Question: I have looked here: <URL>
<URL>
I am using vector map where is roads. Then i draw links where road is. In image where starting point is, that is capital city (Riga) of Latvia. To left side is city Ventspils, witch is about 200 kilometers from Riga. to top is Latvia/Estonia border and also about 200 km. To bottom is about 100 km.
What i want is calculate where i need to place electricity charging station for cars. With average car can drive 50 kilometers with full battery. So. I know that to Ventspils is about 200 km. We need 4 charging stations on that road.
Idea No 1 is just after every 50 kilometrs to all directions from starting point place charging station. (tree symbols on picture). At this moment charging stations (trees) i am placing at random location:
'''
to setup-stacijas
set-default-shape boats "tree"
create-boats num-boats [
set speed 0 ; min-speed + random-float (max-speed - min-speed)
let l one-of links
set size 18
set-next-stacija-link l [end1] of l
]
end
to set-next-stacija-link [l n] ;; boat proc
set cur-link l
move-to n
ifelse n = [end1] of l [set to-node [end2] of l] [set to-node [end1] of l]
face to-node
end
'''
Questions:
How i can calculate distance xx kilometers to all directions?

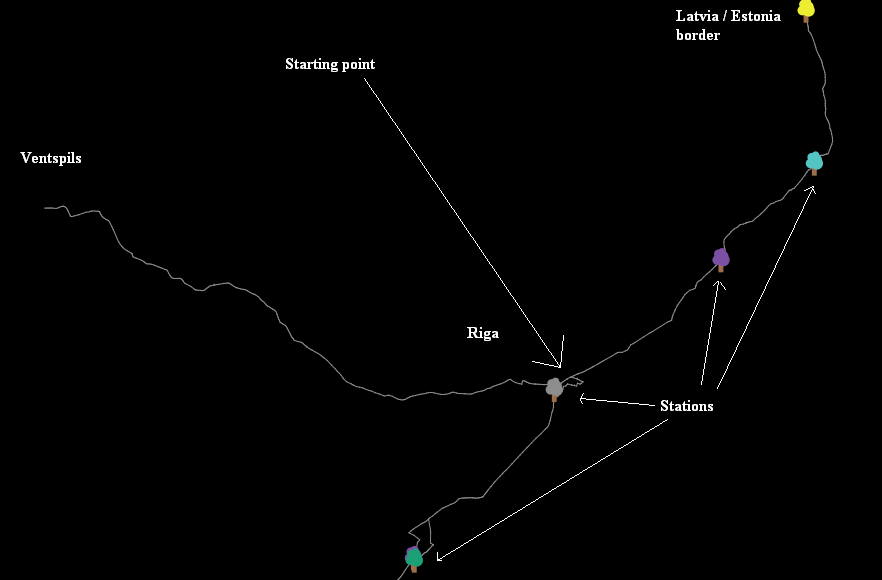
Answer: An AGENT (a patch or a turtle) can use the DISTANCE primitive along with the MOD operator to find other AGENTS that are multiples of 50 "miles" away.
I assume that 1 patch = 1 mile in our simulation.
I assume that the "links" are connected to turtles of breed "node".
I assume that START is a variable that contains a "node".
'''
;; get all nodes that are multiples of 50 miles from start
let stations no-turtles
ask start [ set stations nodes with [ (floor distance myself) MOD 50 = 0 ]
'''
This isn't perfect for many reasons.
- - -
Some other iterative methods suggest themselves:
1. Setting "travelers" on the roads to "drop" charging stations every 50 (or so) miles. At intersections, traveler splits into new travelers to travel each branch when traveler meets a traveler, if the total distance from each traveler to its last "station" is more than 50 miles, a station is created. In any case, both travelers die. when a traveler finds an existing station, it dies. In this way, stations will be placed all along all roads.
2. Fill the patches with stations, in a hex-grid, 25 or something miles in radius. Let them migrate. Make the stations not on roads move toward the nearest road. One all stations have found a road, make stations move away from stations < 50 miles away, moving along roads (break tie by moving away from center of map). stations that hit the edge will "fall off" (die) so, stations will space themselves out, and extra staions will fall off the edges of map. This might actually work.
3. Overfil with stations, then destroy until there is only just enough Create a station on every mile of road. pick one station ## ask all other stations in 49 mile radius to die - mark it pick one of the stations 50 miles away. repeat from ## unil all stations are marked. That one probably is not optimal.
4. Simulate cars on your roads--create stations where they die. Put cars randomly on your roads (starting from cities). Cars can travel about 50 miles before needing recharge (dying) there are no stations simulate cars driving randomly on the roads. when a car hits a station it recharges fully if a car runs out of charge, it dies, and the counter for that patch/node/location is increased repeat when the counter in a patch exceeds some value, put a station there. when a station is created, the counters for all patches in a 50 mile radius are reduced--to 0 nearest the station, and by 0 furthest, in a gradular fashion. Eventually, stations will pop-up where they are needed. This one will be fun to watch.
~~James